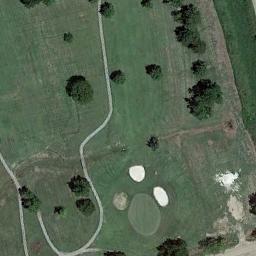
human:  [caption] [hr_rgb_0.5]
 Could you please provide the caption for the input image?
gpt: There are lots of trees in the golf course .

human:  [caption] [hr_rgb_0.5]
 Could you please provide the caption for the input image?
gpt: There are a few bunkers and a few paths on the large green lawn on the golf course and many trees .

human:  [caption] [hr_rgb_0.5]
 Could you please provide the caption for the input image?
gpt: The golf course has a putting green, Some fairways, Roads, Barrier trees and sandpits .

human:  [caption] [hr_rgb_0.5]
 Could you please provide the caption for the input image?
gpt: The picture shows a road with a nearly 180-degree turn .

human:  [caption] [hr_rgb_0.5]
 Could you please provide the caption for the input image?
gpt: There are two bunkers near the path on the golf course .